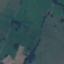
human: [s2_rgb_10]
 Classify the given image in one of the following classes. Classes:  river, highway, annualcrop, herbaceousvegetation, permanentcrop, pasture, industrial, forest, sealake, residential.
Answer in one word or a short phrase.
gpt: Pasture